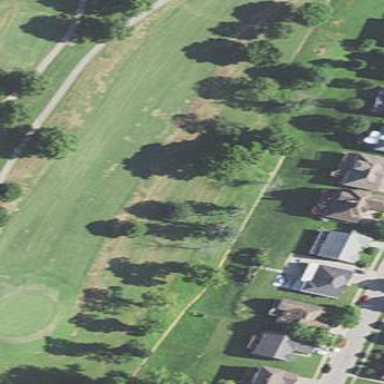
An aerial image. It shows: Grassy area designated as golf fairway.